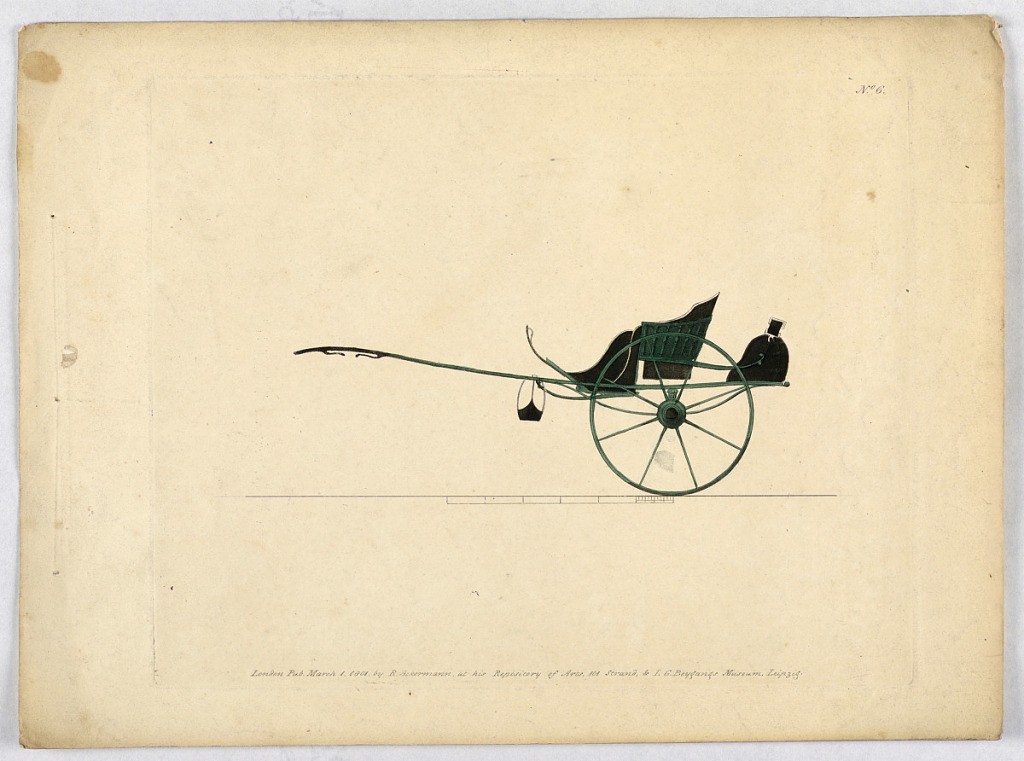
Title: Carriage
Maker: R.Ackermann & I.G.Beygangs
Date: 1801
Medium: Engraving, brush and watercolor on paper
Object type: Print
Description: A green cab with black seats; a wheel at the back to balance it when unhitched. Two large wheels on one axle beneath the seat. Publishers' names and date below.